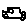
Label: car